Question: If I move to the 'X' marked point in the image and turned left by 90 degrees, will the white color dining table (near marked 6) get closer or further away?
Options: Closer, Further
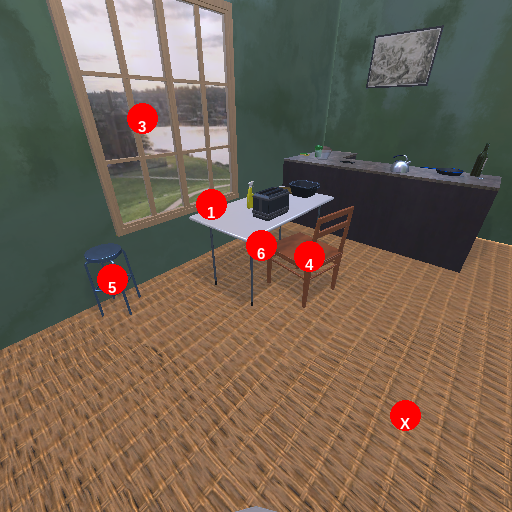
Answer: Closer